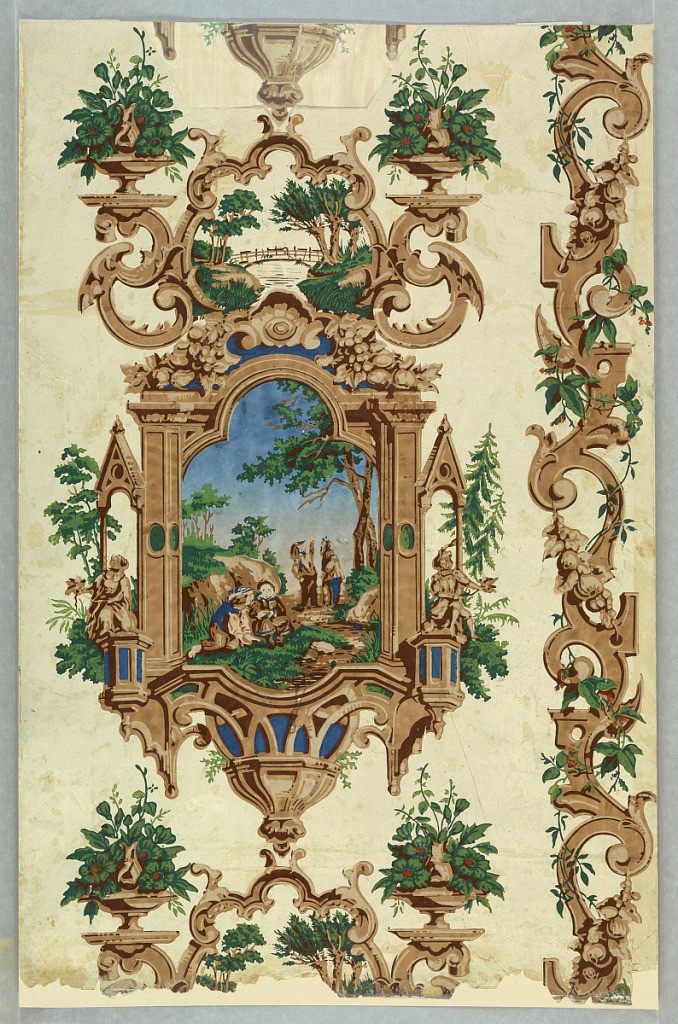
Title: Gothic Revival design with landscape vignette
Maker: Unknown
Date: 1840s
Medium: Block-printed paper
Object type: Sidewall
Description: On ground of polished white, predominantly architectural pattern with gothic details, in brown, beiges, brilliant blues, green, touches of red. Fanciful architectural enframement, topped by two vases of flowers, flanked by two statues on pedestals under steep "gothic" roofs, between which country scene with four peasant figures visible. Above, enframed in leafy architectural ornament, wooden bridge over tree-lined stream. At edge of paper, vertical banding of strapwork with fruit garland, through which vine with red flowers is entwined.